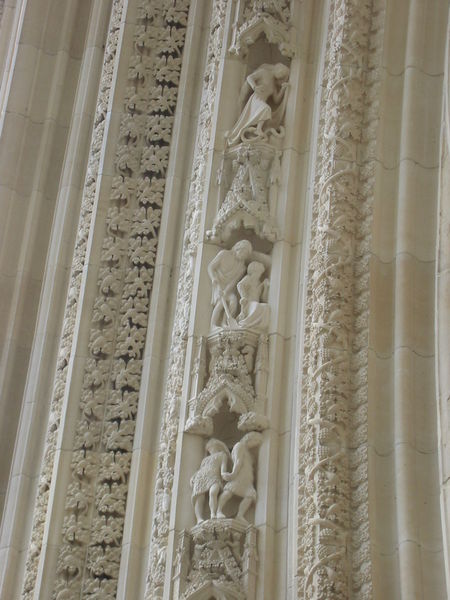
Titel: York Münster
Standort: York (EU - GB)
Schlagwörter: blätter, mann, schatten, weiß, frauen, menschen, blumen, frau, licht, marmor, männer, pfeiler, säule, tür, blüten, ornament, architektur, barock, bibel, stein, kirche, figur, personen, blatt, pflanze, pflanzen, kinder, ranken, relief, bogen, pilaster, figuren, detail, verzierung, stuck, foto, adam, schlange, ranke, fries, portal, sandstein, jesus, baldachin, heilige, filigran, biblisch, szenen, durchbrochen, verzierungen, elfenbein, weinranke, kirchenkunst, borten, kirchenportal, rankwerk, portalfiguren, firuren